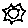
Label: sun